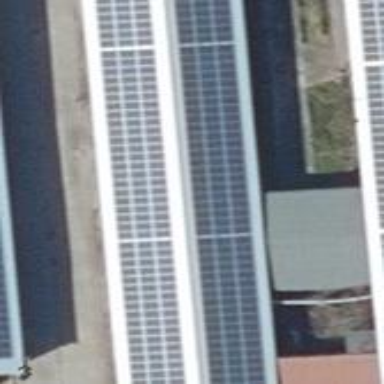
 generating electricity through photovoltaic methods."